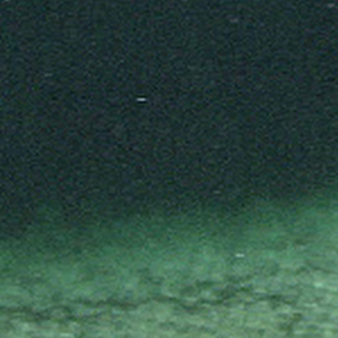
Label: other